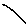
Label: line